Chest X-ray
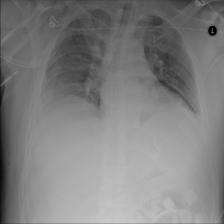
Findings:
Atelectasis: positive
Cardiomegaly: negative
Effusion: positive
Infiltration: negative
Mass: negative
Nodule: negative
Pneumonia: negative
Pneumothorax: negative
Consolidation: negative
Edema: negative
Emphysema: negative
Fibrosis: negative
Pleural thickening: negative
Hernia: negative